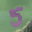
Label: 5